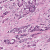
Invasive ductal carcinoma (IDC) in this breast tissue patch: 1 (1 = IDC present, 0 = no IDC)